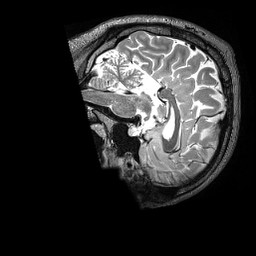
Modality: T2w
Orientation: sagittal
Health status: healthy
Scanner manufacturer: siemens
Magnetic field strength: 3 T
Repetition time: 3.2 s
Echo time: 0.565 s